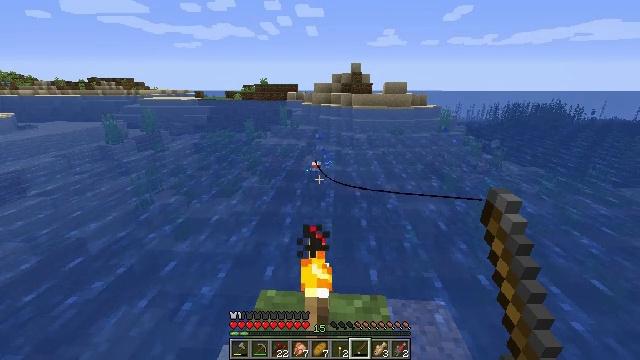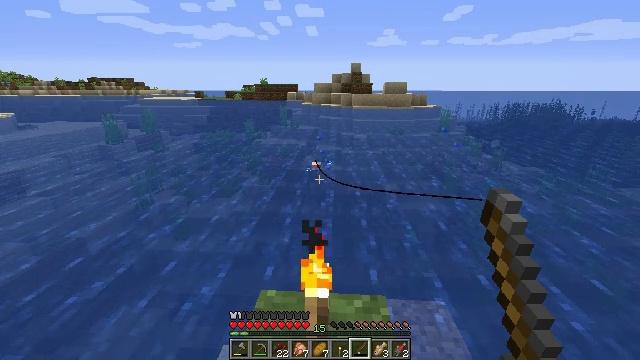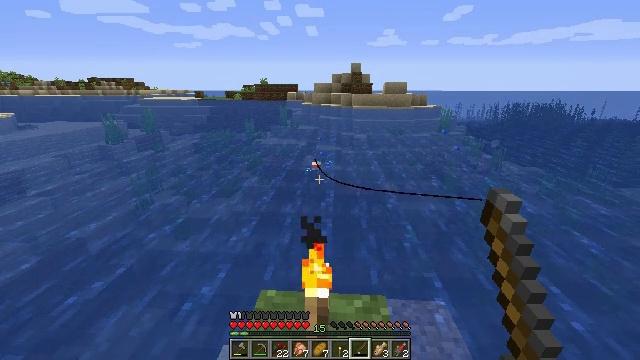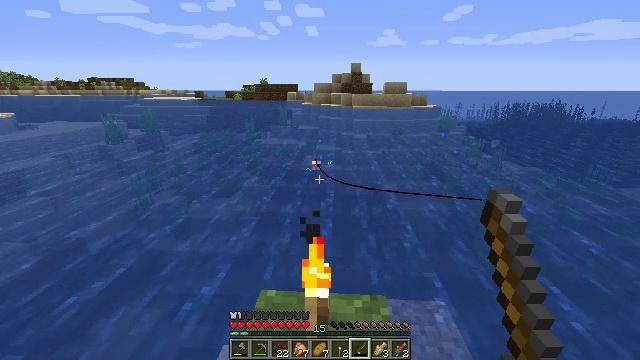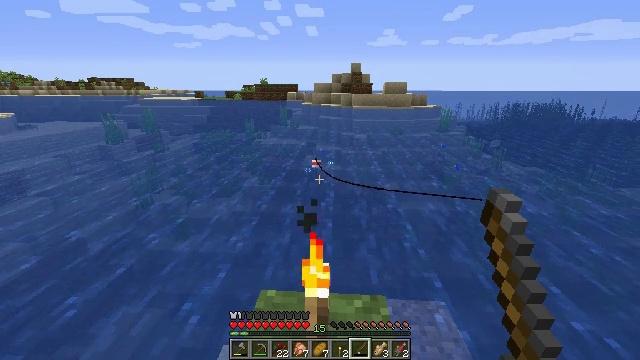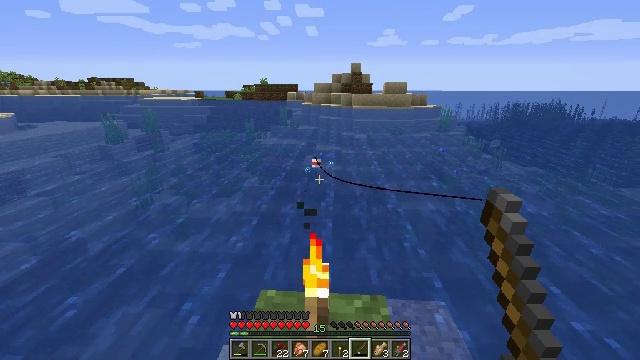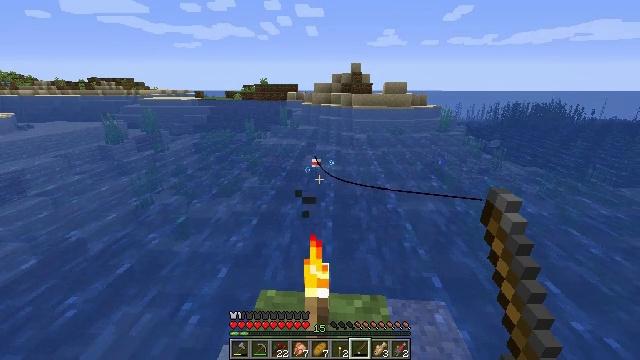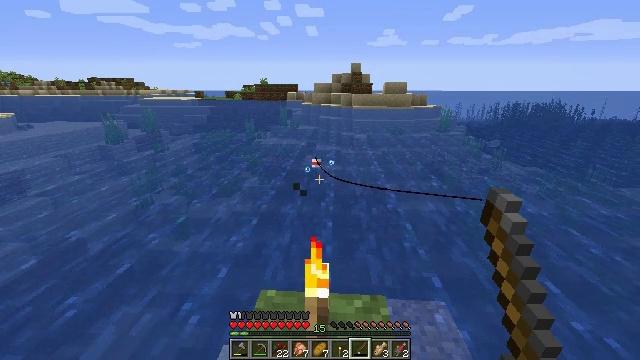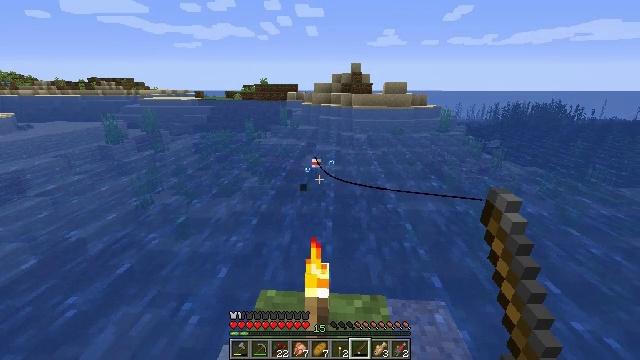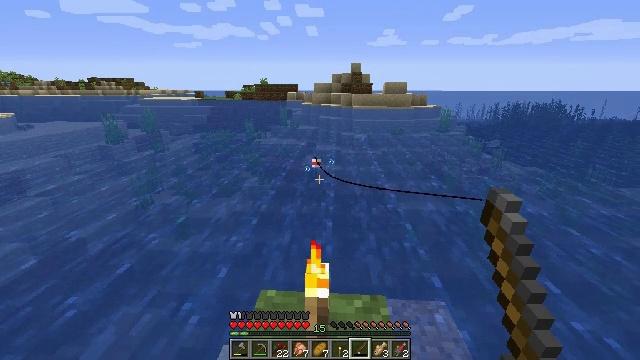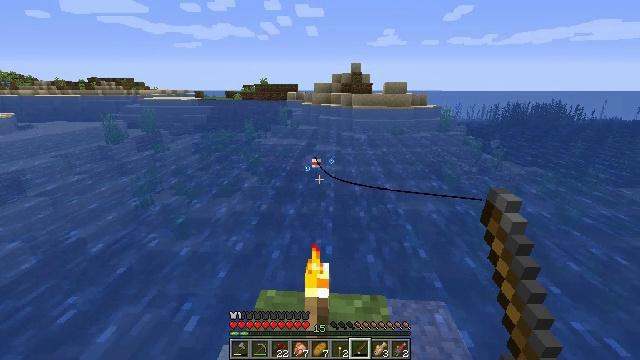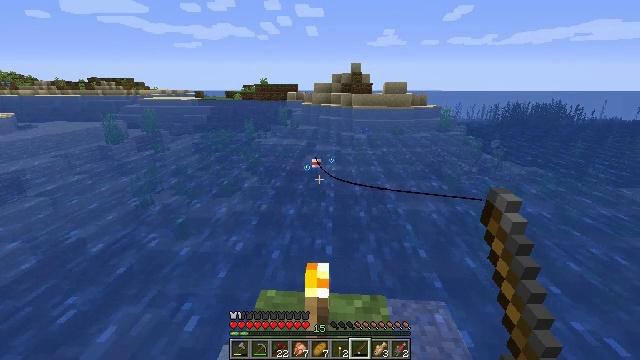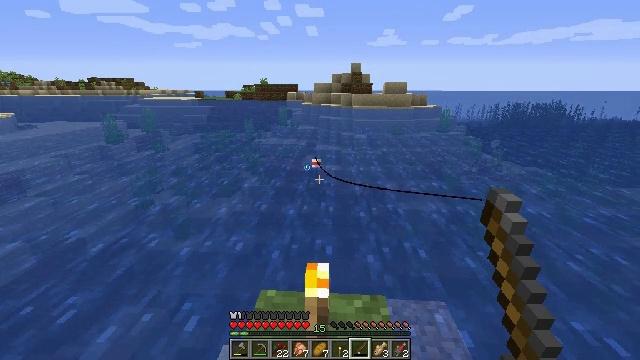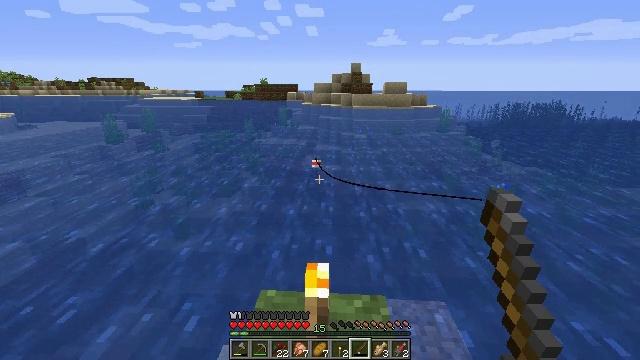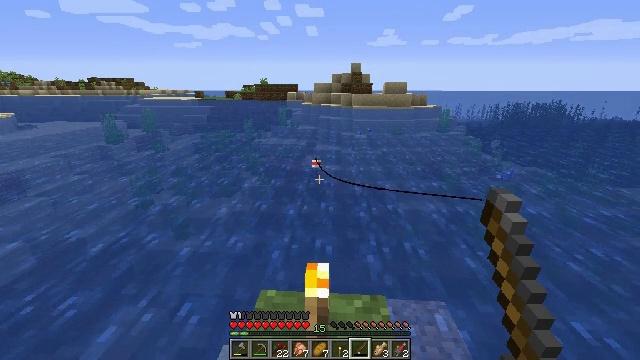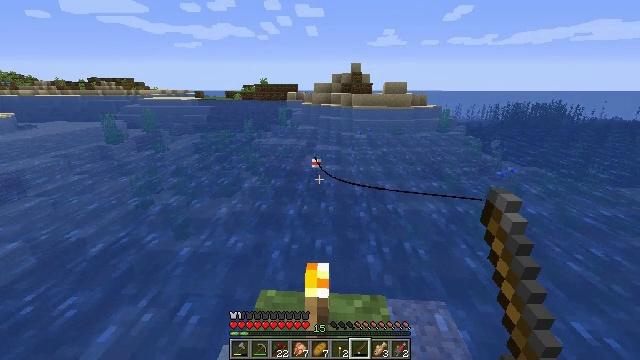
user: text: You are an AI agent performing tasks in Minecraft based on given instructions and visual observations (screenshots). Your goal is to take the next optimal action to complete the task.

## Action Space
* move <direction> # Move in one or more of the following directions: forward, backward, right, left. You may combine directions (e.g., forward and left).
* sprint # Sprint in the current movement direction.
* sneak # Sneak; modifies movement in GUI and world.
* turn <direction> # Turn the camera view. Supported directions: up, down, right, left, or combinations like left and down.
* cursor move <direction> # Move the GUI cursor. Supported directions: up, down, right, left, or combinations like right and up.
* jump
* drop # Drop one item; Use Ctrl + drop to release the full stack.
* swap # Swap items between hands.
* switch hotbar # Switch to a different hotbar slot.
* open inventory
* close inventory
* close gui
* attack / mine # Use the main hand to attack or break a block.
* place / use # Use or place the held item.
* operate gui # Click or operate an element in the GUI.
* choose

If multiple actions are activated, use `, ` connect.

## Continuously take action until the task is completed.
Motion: motion action
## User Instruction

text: Kill the cod.
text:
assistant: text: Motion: no_op
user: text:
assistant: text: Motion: no_op
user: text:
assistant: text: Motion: no_op
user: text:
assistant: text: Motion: no_op
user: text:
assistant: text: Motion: no_op
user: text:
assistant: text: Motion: no_op
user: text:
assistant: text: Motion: no_op
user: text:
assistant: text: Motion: no_op
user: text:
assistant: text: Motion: no_op
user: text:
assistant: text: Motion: no_op
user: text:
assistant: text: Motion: no_op
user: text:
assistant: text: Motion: no_op
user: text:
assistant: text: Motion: no_op
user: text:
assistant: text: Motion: no_op
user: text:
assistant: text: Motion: no_op
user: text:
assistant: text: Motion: no_op
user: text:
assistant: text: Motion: no_op
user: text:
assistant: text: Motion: no_op
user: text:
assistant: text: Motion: no_op
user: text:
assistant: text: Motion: no_op
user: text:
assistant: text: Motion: no_op
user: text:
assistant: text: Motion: no_op
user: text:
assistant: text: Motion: no_op
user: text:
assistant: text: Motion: no_op
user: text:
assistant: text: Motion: no_op
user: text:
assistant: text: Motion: no_op
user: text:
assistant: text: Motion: no_op
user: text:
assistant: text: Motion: no_op
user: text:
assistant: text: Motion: no_op
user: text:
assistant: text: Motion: no_op